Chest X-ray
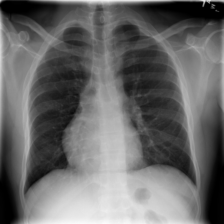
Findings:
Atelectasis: negative
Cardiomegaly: negative
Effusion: negative
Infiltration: negative
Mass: negative
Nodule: negative
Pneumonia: negative
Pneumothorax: negative
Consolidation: negative
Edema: negative
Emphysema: negative
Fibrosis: negative
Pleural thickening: negative
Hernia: negative